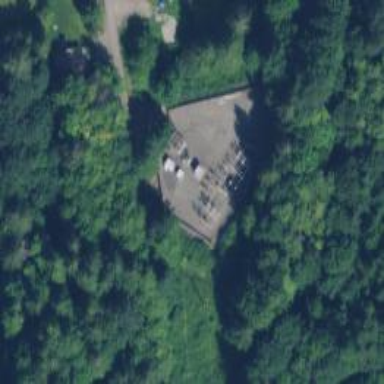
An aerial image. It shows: There is distribution substation enclosed by fence.